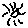
Label: sun